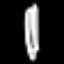
Label: pencil